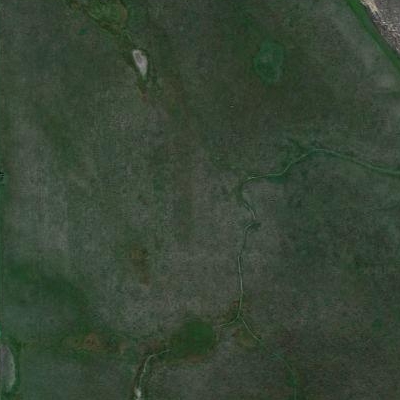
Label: Grass